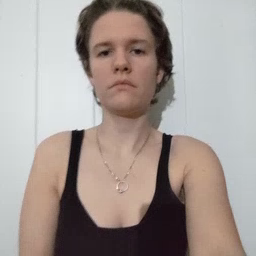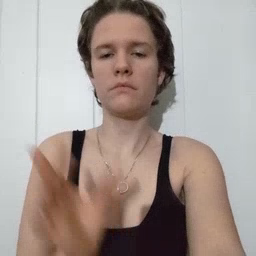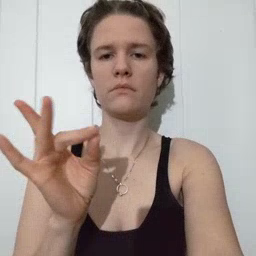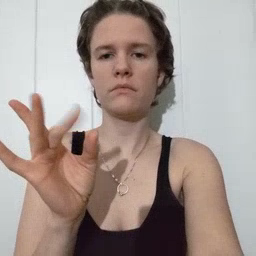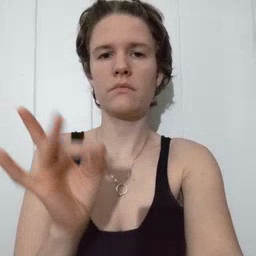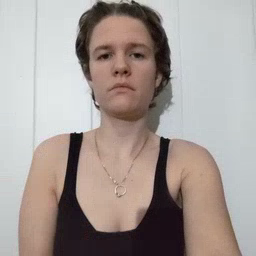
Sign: sticky